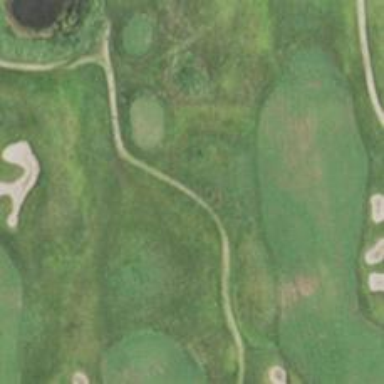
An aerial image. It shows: Service road designated as golf cart path.